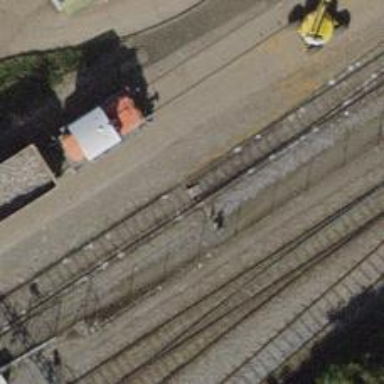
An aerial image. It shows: Railway switch.